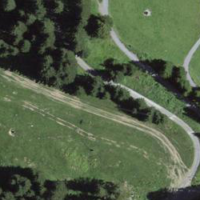
EUNIS habitat code: 23
Species observed at this site:
Adenostyles alpina